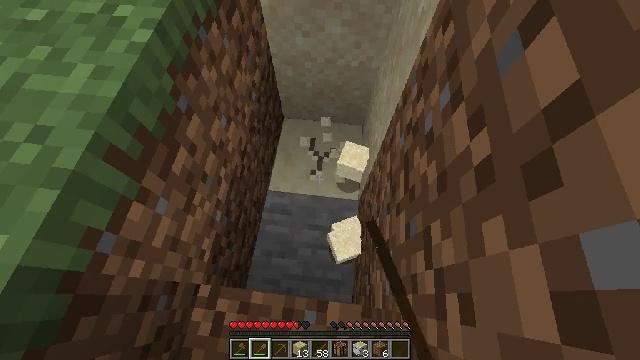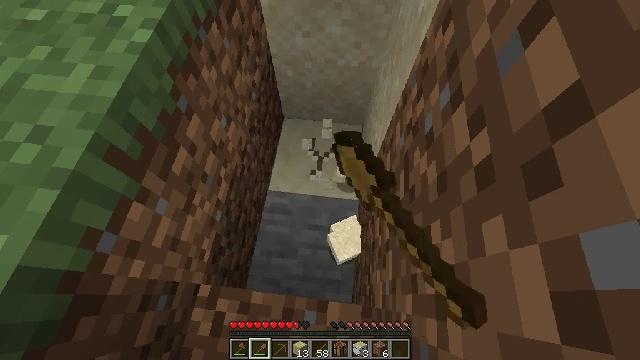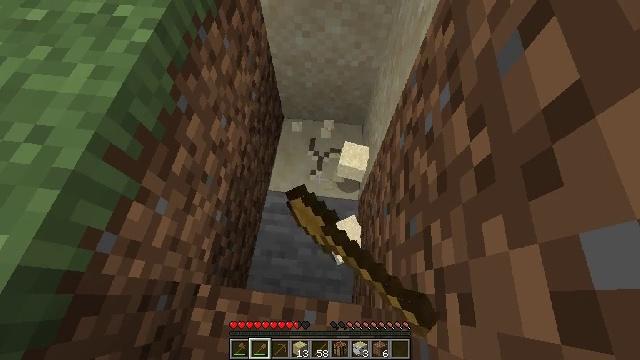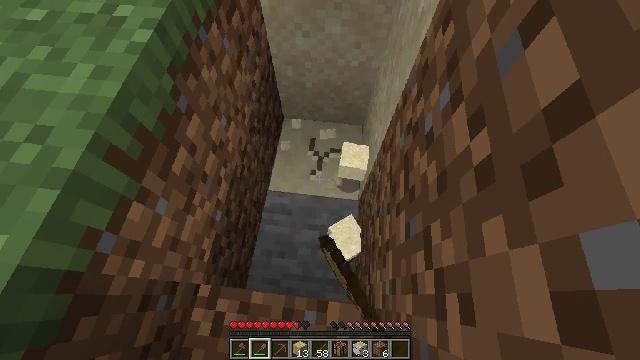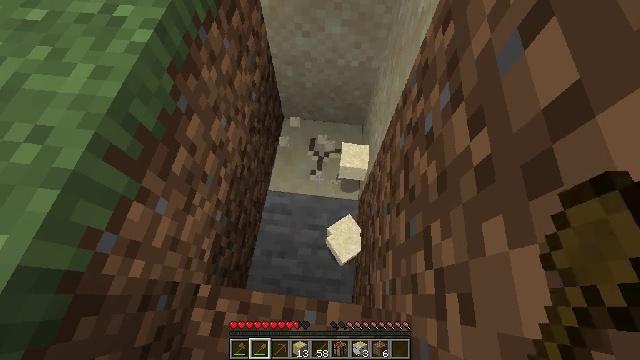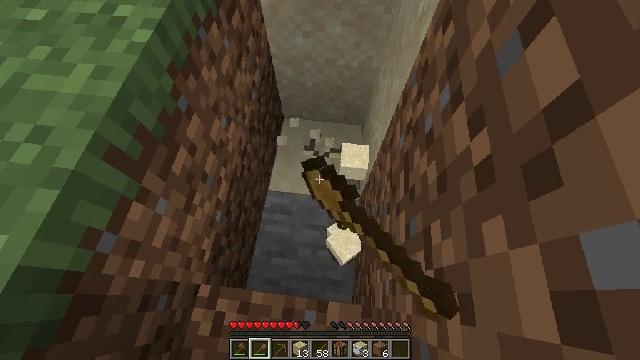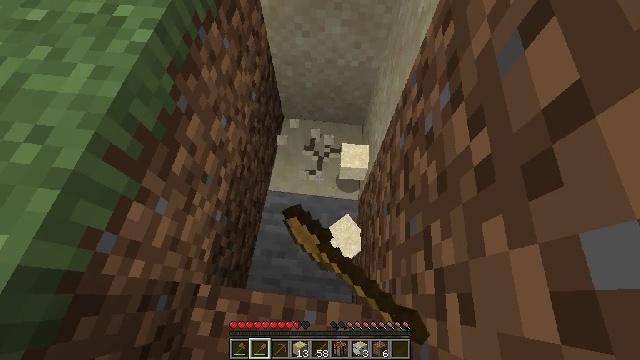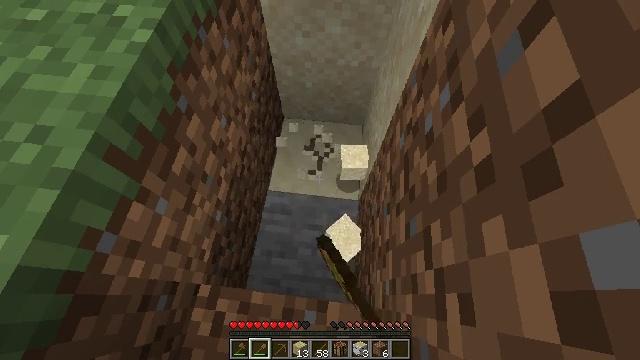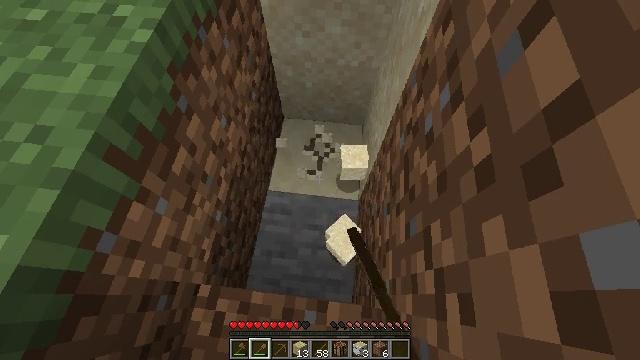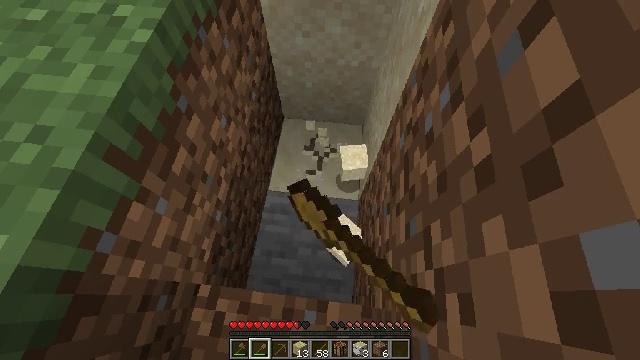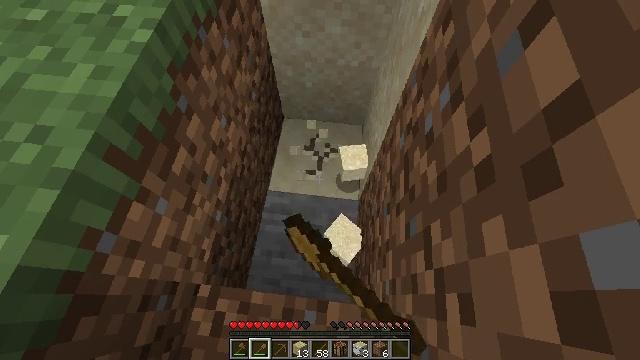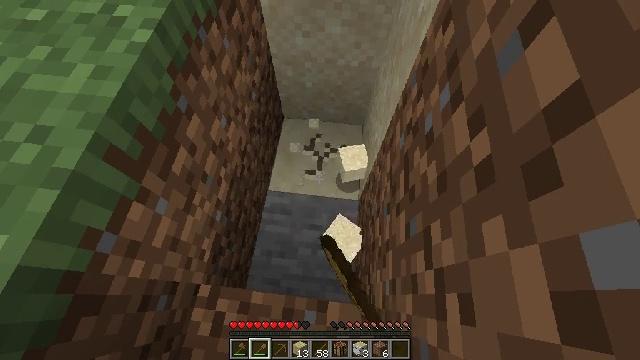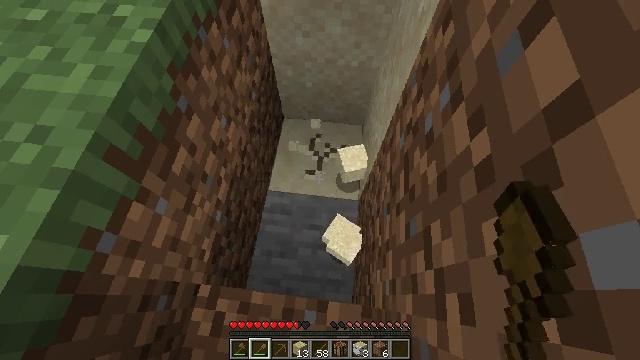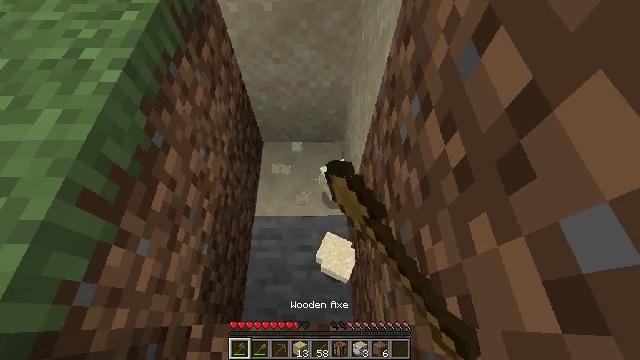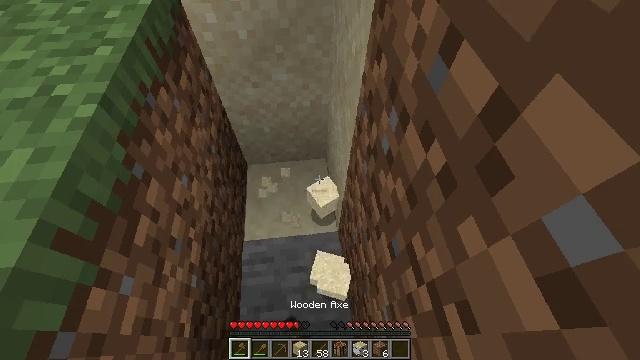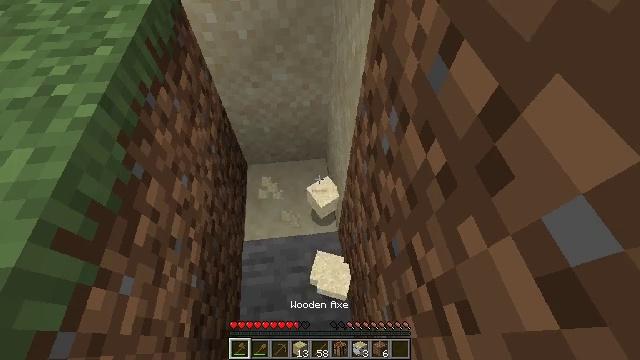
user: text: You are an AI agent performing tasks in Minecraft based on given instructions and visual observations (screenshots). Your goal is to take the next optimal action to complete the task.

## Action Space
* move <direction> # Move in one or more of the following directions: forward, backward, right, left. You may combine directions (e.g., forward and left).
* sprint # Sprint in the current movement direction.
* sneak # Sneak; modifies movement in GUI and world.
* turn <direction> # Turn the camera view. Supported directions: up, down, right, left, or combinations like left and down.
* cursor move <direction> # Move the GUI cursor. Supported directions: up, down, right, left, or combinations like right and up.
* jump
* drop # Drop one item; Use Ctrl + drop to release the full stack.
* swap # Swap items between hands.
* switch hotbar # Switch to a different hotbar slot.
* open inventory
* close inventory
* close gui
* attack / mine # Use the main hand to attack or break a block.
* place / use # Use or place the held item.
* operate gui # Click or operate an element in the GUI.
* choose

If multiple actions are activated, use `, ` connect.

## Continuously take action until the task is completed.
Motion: motion action
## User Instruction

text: Collect sandstone by mining.
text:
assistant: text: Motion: attack / mine
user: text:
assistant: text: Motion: attack / mine
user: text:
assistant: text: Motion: attack / mine
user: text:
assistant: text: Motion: attack / mine
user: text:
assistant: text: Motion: attack / mine
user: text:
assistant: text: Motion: attack / mine
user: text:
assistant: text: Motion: attack / mine
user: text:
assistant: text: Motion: attack / mine
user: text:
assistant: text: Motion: attack / mine
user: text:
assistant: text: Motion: attack / mine
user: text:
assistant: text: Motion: attack / mine
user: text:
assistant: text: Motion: attack / mine
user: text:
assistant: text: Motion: turn right and up, attack / mine
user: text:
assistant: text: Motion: turn right and up, attack / mine
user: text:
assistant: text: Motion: attack / mine
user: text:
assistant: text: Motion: attack / mine
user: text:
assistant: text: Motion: attack / mine
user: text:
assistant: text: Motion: attack / mine
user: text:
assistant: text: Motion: attack / mine
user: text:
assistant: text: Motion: attack / mine
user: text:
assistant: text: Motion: attack / mine
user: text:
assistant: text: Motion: turn left, attack / mine
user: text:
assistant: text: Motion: attack / mine
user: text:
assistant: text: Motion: attack / mine
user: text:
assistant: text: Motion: attack / mine
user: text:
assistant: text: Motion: attack / mine
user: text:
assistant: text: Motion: attack / mine
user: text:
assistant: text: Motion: attack / mine
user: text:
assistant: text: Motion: attack / mine
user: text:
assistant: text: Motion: attack / mine